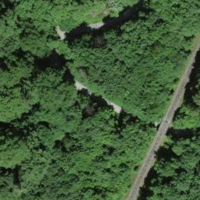
EUNIS habitat code: 41
Species observed at this site:
Vespa crabro